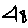
Label: triangle